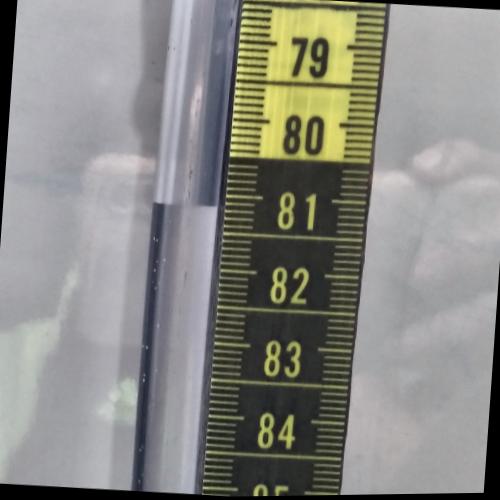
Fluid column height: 81.1 cm